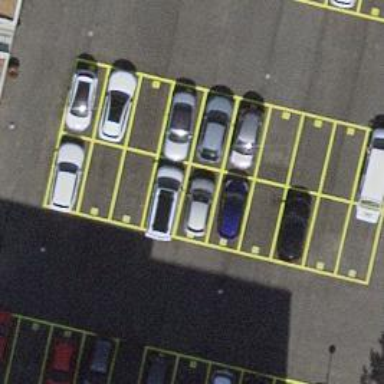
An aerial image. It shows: Parking area with surface.